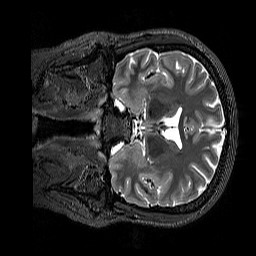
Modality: T2w
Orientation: coronal
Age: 40
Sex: female
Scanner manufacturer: siemens
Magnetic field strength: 3 T
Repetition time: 3.2 s
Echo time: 0.728 s